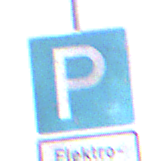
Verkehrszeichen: Parken
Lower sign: BesondereFahrzeugeUndTransportgueter11
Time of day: MorningAfternoon
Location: Outdoor (Suburban)
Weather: Overcast
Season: NotSpecified
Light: Natural